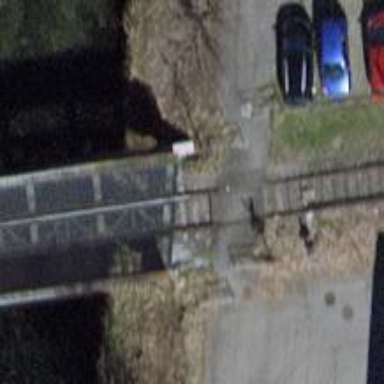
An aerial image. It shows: Crossing for the railway.